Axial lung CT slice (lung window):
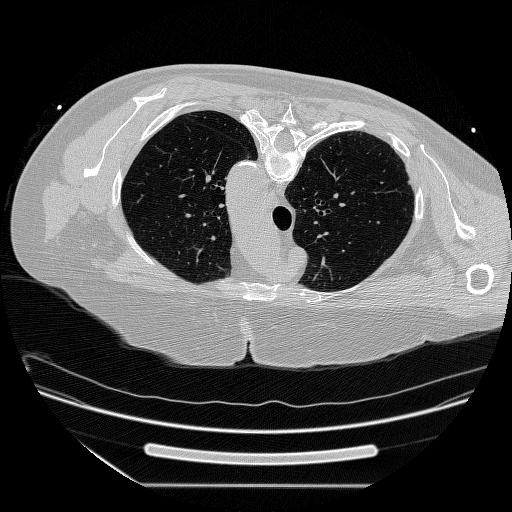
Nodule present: no